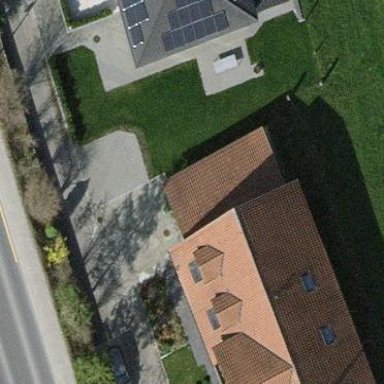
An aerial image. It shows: Garage.